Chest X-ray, AP view. Patient: 59 years old, sex M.
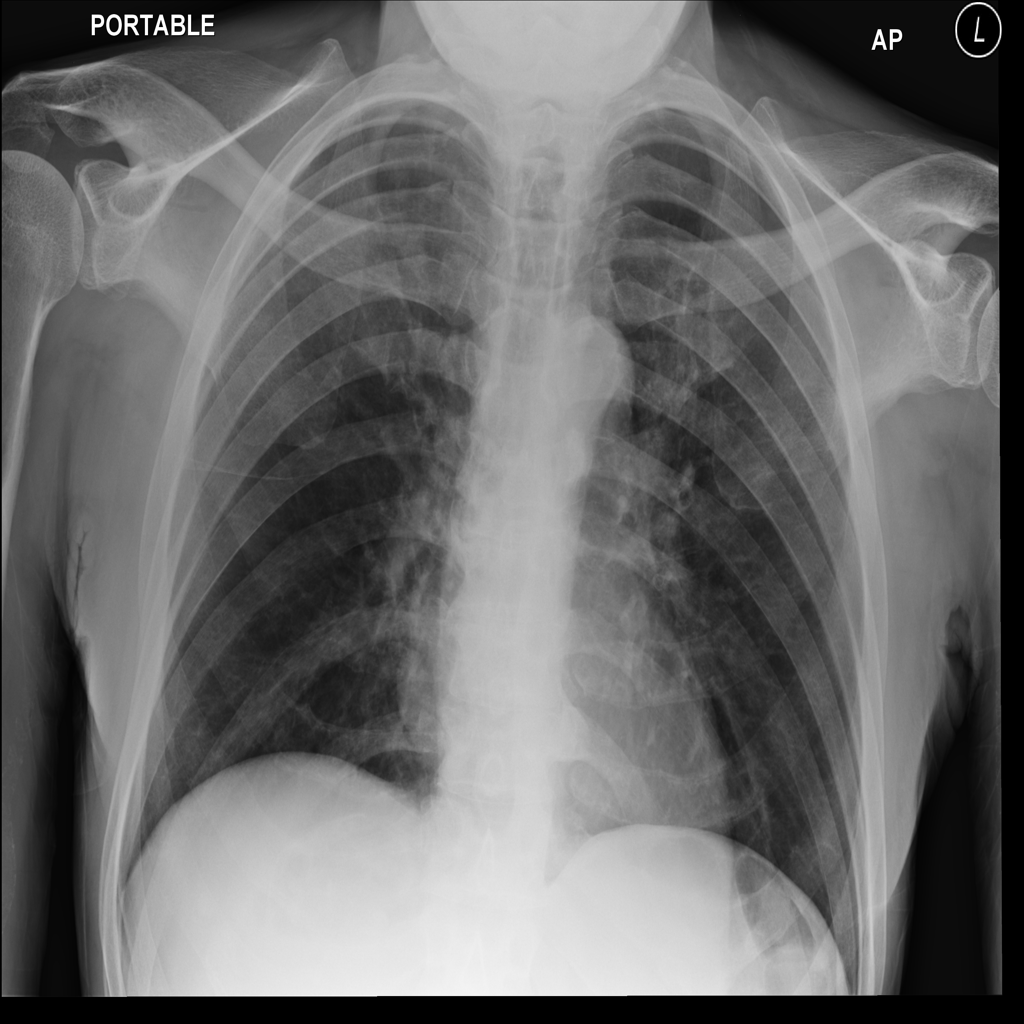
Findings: No Finding